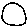
Label: circle